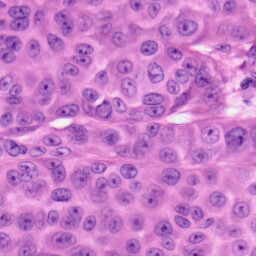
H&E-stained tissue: Skin